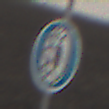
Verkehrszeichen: SchneekettenVorgeschrieben
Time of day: MorningAfternoon
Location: Outdoor (Nature)
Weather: Overcast
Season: NotSpecified
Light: Natural